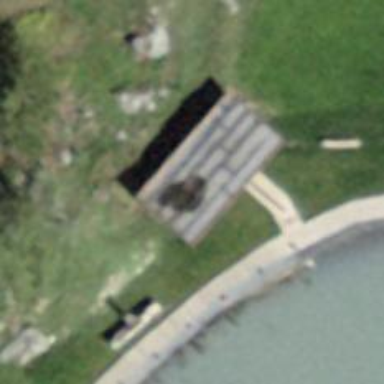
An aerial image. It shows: Picnic table located in leisure land area.